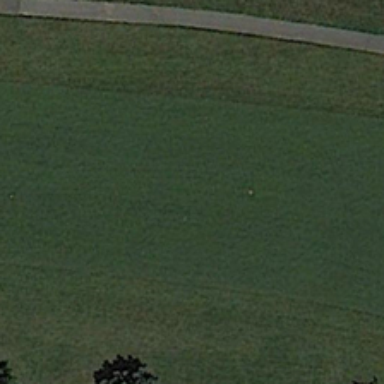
Several green trees are near a piece of green meadow .